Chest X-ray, PA view. Patient: 38 years old, sex M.
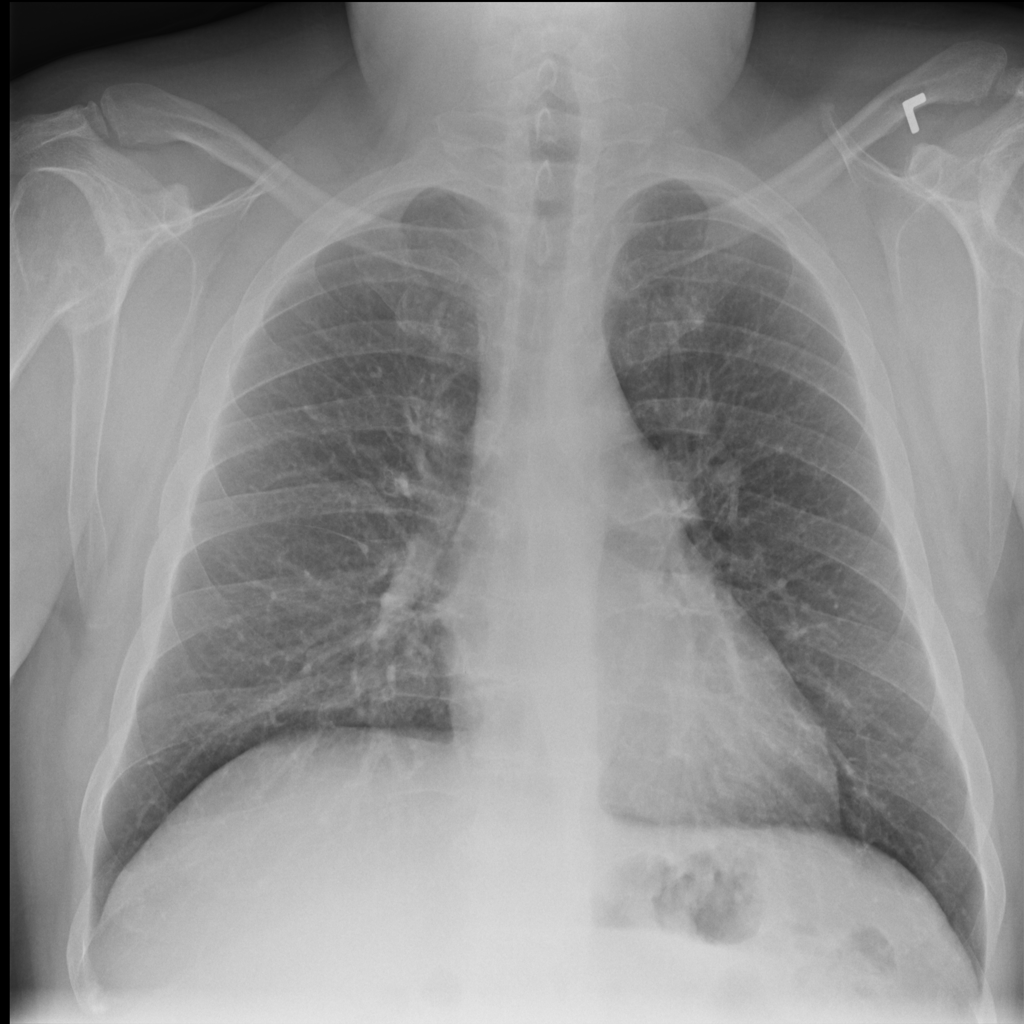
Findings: No Finding